已知椭圆$\Gamma:\frac{y^2}{a^2}+\frac{x^2}{b^2}=1(a>b>0)$的离心率为$\frac{\sqrt{5}}{3}$，点$A(-2,0)$在$\Gamma$上.

(1)求椭圆$\Gamma$的方程；

(2)椭圆的上、下顶点分别为$B_1$，$B_2$，点$C$在$\Gamma$上（$C$异于椭圆的顶点），直线$B_1C$与$x$轴相交于点$D$，点$E(0,2)$，若$\triangle B_2CD$的面积是$\triangle B_1CE$面积的两倍，求点$C$的坐标；

(3)过点$(-2,3)$的直线交$\Gamma$于$P$，$Q$两点，直线$AP$，$AQ$与$y$轴的交点分别为$M$，$N$，证明：线段$MN$的中点为定点.
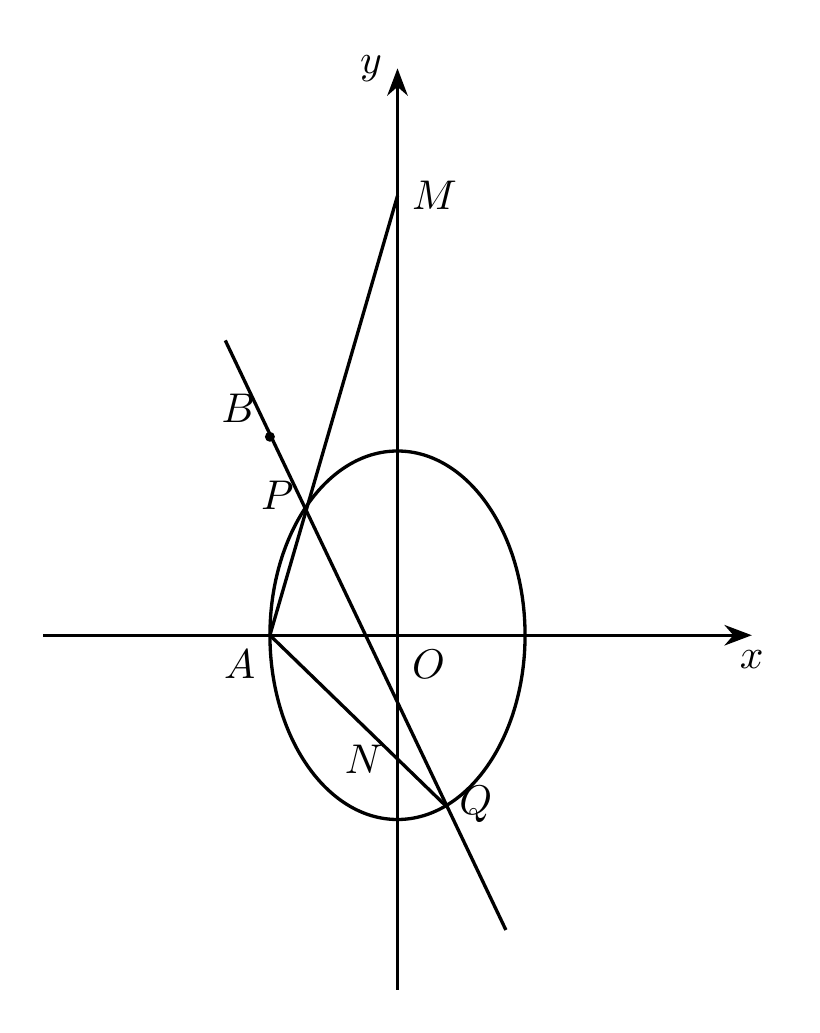
【解答】

\noindent \textbf{【答案】}
\noindent (1) $\frac{y^2}{9} + \frac{x^2}{4} = 1$
\noindent (2) $\left(\frac{\sqrt{15}}{2}, \frac{3}{4}\right)$ 或 $\left(-\frac{\sqrt{15}}{2}, \frac{3}{4}\right)$ 或 $\left(\sqrt{3}, -\frac{3}{2}\right)$ 或 $\left(-\sqrt{3}, -\frac{3}{2}\right)$
\noindent (3) 证明见解析

\vspace{1em}

\noindent \textbf{【解析】}
\noindent (1) 由题意可得 $\begin{cases} b=2 \\ a^2=b^2+c^2 \\ e=\frac{c}{a}=\frac{\sqrt{5}}{3} \end{cases}$，解得 $\begin{cases} a=3 \\ b=2 \\ c=\sqrt{5} \end{cases}$，
\noindent 所以椭圆 $\Gamma$ 的方程为 $\frac{y^2}{9} + \frac{x^2}{4} = 1$。

\noindent (2) 由 (1) 知，$B_1(0, 3), B_2(0, -3)$，设 $C(x_0, y_0)$ ($-2 < x_0 < 2, -3 < y_0 < 3$，且 $x_0 \neq 0, y_0 \neq 0$)，
\noindent 则 $|B_1E|=1$，$S_{\triangle B_1CE} = \frac{1}{2}|B_1E| \cdot |x_0| = \frac{1}{2}|x_0|$，
\noindent 又 $k_{B_1C} = \frac{y_0-3}{x_0}$，所以直线 $B_1C$ 的方程为 $y = \frac{y_0-3}{x_0}x + 3$，
\noindent 令 $y=0$，得 $x = \frac{3x_0}{3-y_0}$，即 $D\left(\frac{3x_0}{3-y_0}, 0\right)$，
\noindent 又 $|B_1B_2|=6$，所以 $S_{\triangle B_2CD} = |S_{\triangle B_1B_2D} - S_{\triangle B_1B_2C}| = \left|\frac{1}{2} \times 6 \times \left|\frac{3x_0}{3-y_0}\right| - \frac{1}{2} \times 6 \times |x_0|\right| = 3|x_0| \cdot \left|\left|\frac{3}{3-y_0}\right| - 1\right|$，
\noindent 由题知，$S_{\triangle B_2CD} = 2S_{\triangle B_1CE}$，
\noindent 则 $3|x_0| \cdot \left|\left|\frac{3}{3-y_0}\right| - 1\right| = |x_0|$，即 $3 \cdot \left|\left|\frac{3}{3-y_0}\right| - 1\right| = 1$，
\noindent 解得 $y_0 = \frac{3}{4}$ 或 $\frac{21}{4}$ (舍去) 或 $-\frac{3}{2}$ 或 $\frac{15}{2}$ (舍去)，
\noindent 又点 $C$ 在椭圆 $\frac{y^2}{9} + \frac{x^2}{4} = 1$ 上，则 $\frac{y_0^2}{9} + \frac{x_0^2}{4} = 1$，
\noindent 所以当 $y_0 = \frac{3}{4}$ 时，$x_0 = \pm \frac{\sqrt{15}}{2}$；
\noindent 当 $y_0 = -\frac{3}{2}$ 时，$x_0 = \pm \sqrt{3}$，
\noindent 所以点 $C$ 的坐标为 $\left(\frac{\sqrt{15}}{2}, \frac{3}{4}\right)$ 或 $\left(-\frac{\sqrt{15}}{2}, \frac{3}{4}\right)$ 或 $\left(\sqrt{3}, -\frac{3}{2}\right)$ 或 $\left(-\sqrt{3}, -\frac{3}{2}\right)$。

\noindent (3) 证明：由题意可知：直线 $PQ$ 的斜率存在，设 $PQ: y = k(x+2) + 3, P(x_1, y_1), Q(x_2, y_2)$，
\noindent 联立方程 $\begin{cases} y=k(x+2)+3 \\ \frac{y^2}{9} + \frac{x^2}{4} = 1 \end{cases}$，消去 $y$ 得：$(4k^2+9)x^2 + 8k(2k+3)x + 16(k^2+3k) = 0$，
\noindent 则 $\Delta = 64k^2(2k+3)^2 - 64(4k^2+9)(k^2+3k) = -1728k > 0$，解得 $k < 0$，
\noindent 可得 $x_1+x_2 = -\frac{8k(2k+3)}{4k^2+9}, x_1x_2 = \frac{16(k^2+3k)}{4k^2+9}$，
\noindent 因为 $A(-2, 0)$，则直线 $AP: y = \frac{y_1}{x_1+2}(x+2)$，
\noindent 令 $x=0$，解得 $y = \frac{2y_1}{x_1+2}$，即 $M\left(0, \frac{2y_1}{x_1+2}\right)$，
\noindent 同理可得 $N\left(0, \frac{2y_2}{x_2+2}\right)$，
\noindent 则 $\frac{\frac{2y_1}{x_1+2} + \frac{2y_2}{x_2+2}}{2} = \frac{[k(x_1+2)+3]}{x_1+2} + \frac{[k(x_2+2)+3]}{x_2+2}$
\noindent $= \frac{[kx_1+(2k+3)](x_2+2) + [kx_2+(2k+3)](x_1+2)}{(x_1+2)(x_2+2)} = \frac{2kx_1x_2 + (4k+3)(x_1+x_2) + 4(2k+3)}{x_1x_2 + 2(x_1+x_2) + 4}$
\noindent $= \frac{32k(k^2+3k) - 8k(4k+3)(2k+3) + 4(2k+3)}{\frac{16(k^2+3k)}{4k^2+9} - \frac{16k(2k+3)}{4k^2+9} + 4} = \frac{108}{36} = 3$，
\noindent 所以线段 $MN$ 的中点是定点 $(0, 3)$。

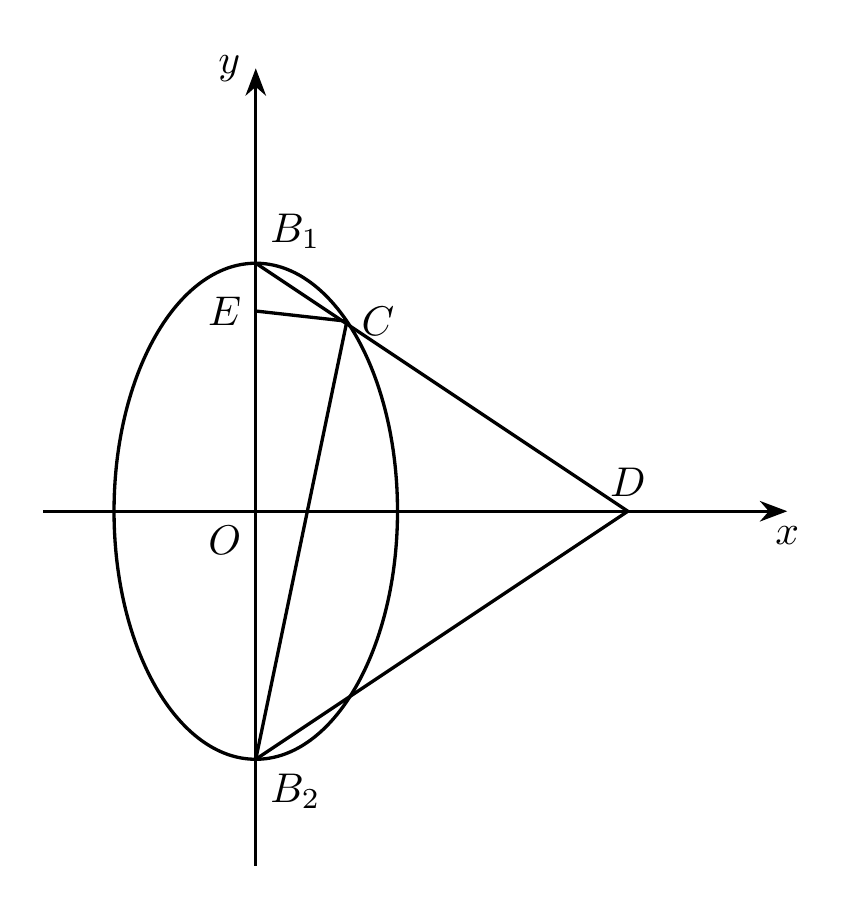